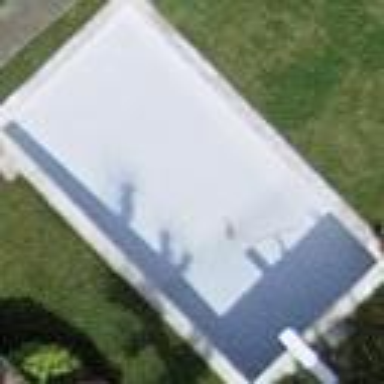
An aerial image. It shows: Swimming pool located in leisure land.